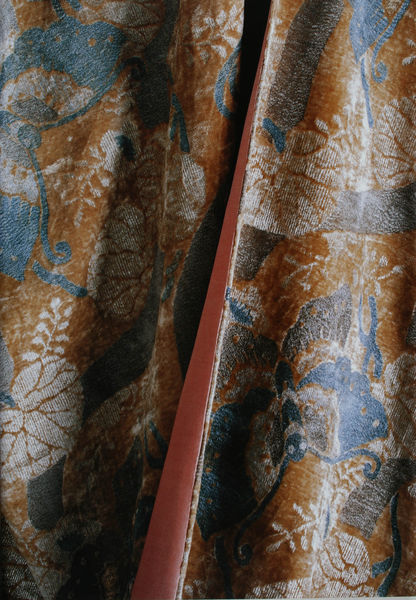
Titel: Mantel (Detail)
Künstler: Mariano Fortuny
Standort: Kyoto (Japan)
Institution: Kyoto Costume Institute
Schlagwörter: blau, braun, rot, tuch, muster, stoff, seide, japan, foto, druck, textil